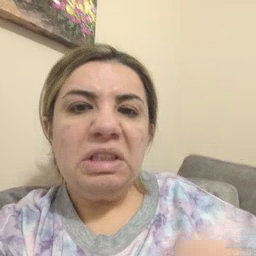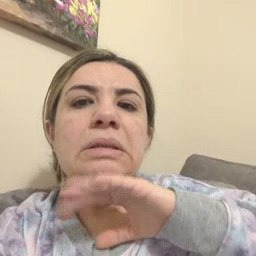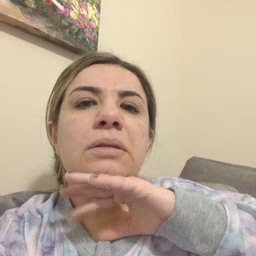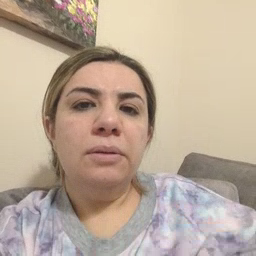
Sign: dirty